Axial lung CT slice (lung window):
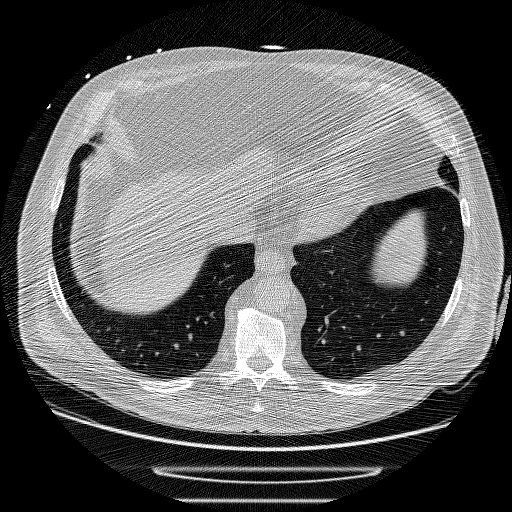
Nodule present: no